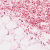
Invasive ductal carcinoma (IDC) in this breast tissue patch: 0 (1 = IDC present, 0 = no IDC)